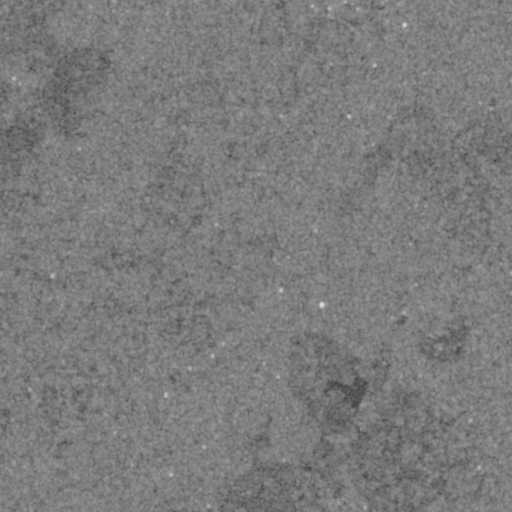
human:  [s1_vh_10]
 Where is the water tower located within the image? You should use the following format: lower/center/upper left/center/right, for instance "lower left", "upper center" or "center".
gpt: The water tower is located in the upper left of the image.
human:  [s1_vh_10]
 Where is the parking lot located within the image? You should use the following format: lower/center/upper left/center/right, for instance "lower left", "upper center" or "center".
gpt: There is no parking lot in the image.

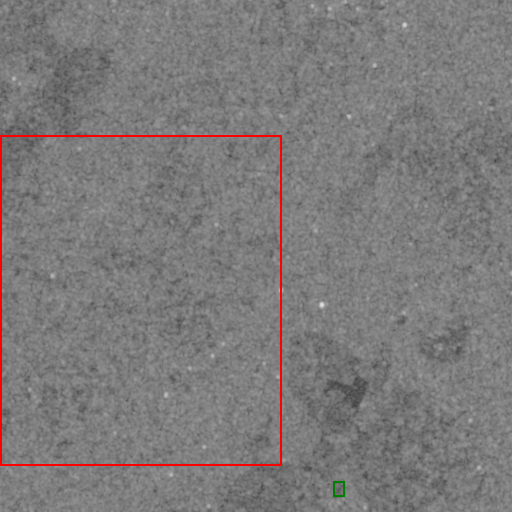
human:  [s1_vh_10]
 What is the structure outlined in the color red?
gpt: The structure outlined in red is a crop field.
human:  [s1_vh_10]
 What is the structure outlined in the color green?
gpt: The structure outlined in green is a park.
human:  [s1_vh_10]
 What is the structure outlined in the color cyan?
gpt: There is no cyan outline.